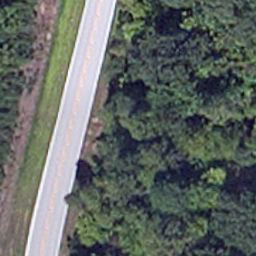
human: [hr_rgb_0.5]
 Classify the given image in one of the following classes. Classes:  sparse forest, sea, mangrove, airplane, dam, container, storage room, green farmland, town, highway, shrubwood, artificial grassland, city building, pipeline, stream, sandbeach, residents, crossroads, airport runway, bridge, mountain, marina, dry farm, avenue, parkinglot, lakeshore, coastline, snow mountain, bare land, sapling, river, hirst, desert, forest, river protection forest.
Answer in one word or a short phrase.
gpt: avenue